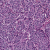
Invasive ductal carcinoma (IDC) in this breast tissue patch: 0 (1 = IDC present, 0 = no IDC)